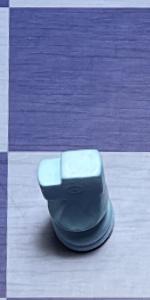
Label: Knight_White